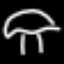
Label: mushroom